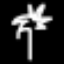
Label: palm tree